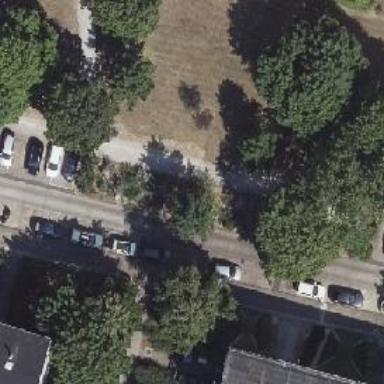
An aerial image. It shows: Residential road with concrete surface. There is parallel on-street parking on the right side and concrete sidewalk on the right side.